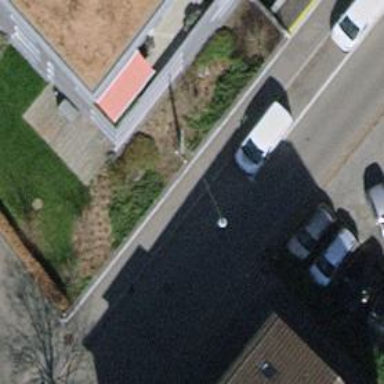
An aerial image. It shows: Parking lane designated for parking.